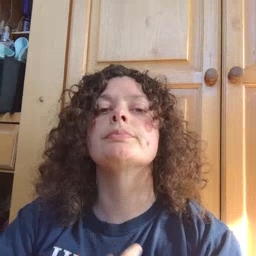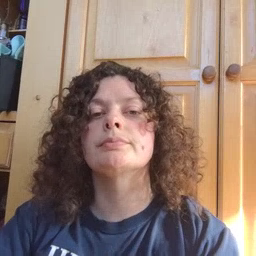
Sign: boy